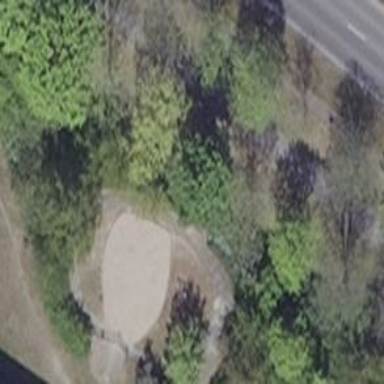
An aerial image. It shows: Playground area for leisure activities on the land.